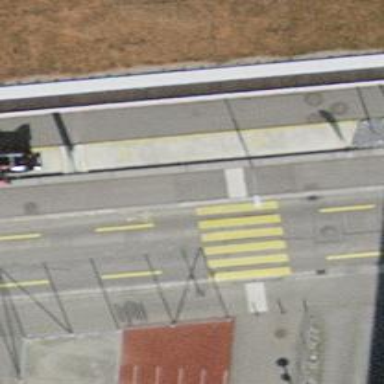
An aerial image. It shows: Asphalt footway with crossing.